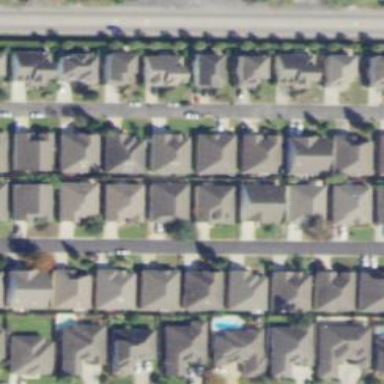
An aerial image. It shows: Residential area composed of single-family homes.